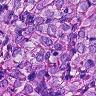
Metastatic tissue present: yes